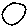
Label: smiley face